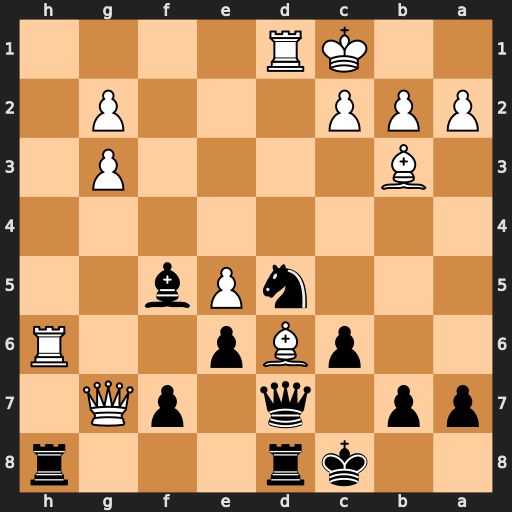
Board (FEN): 2kr3r/pp1q1pQ1/2pBp2R/3nPb2/8/1B4P1/PPP3P1/2KR4
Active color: b
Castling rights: -
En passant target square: -
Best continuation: Rhg8 Qxg8 Rxg8